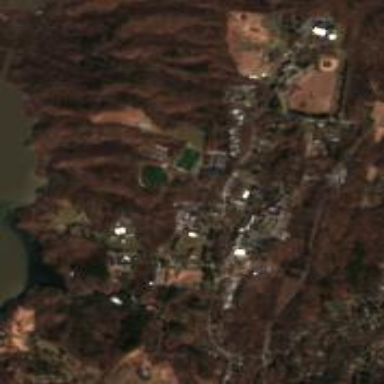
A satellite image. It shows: College.